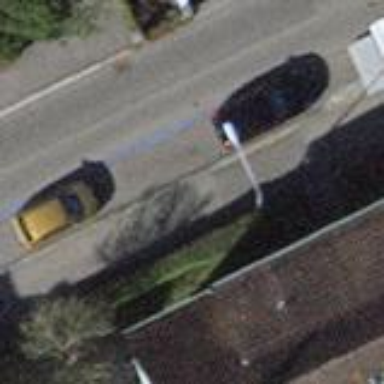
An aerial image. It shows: Parking lane designated for parking.